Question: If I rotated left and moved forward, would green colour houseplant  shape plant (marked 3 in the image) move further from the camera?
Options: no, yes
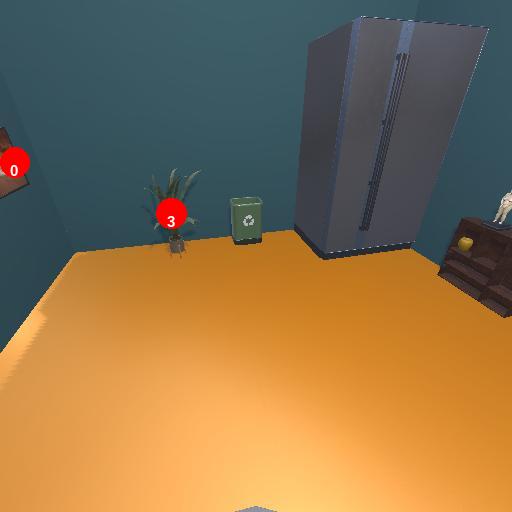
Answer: no